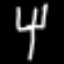
Label: fork